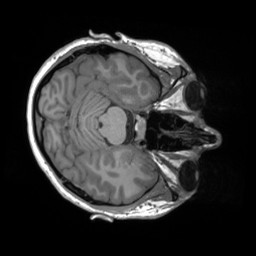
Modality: T1w
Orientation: axial
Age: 24
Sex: female
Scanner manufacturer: siemens
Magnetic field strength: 3 T
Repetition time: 1.8 s
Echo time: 0.00241 s